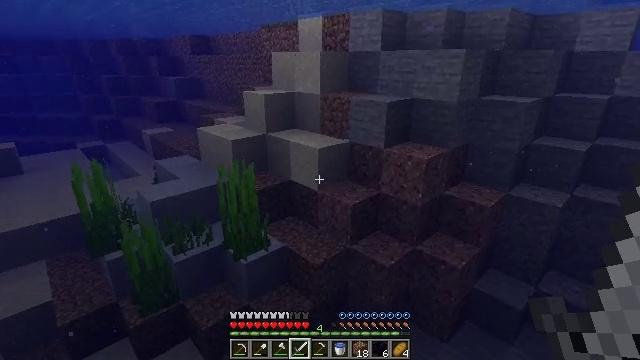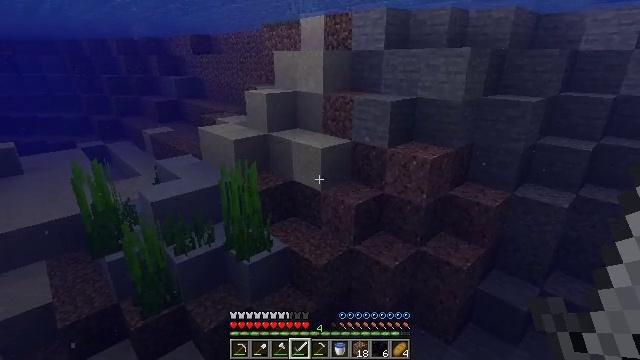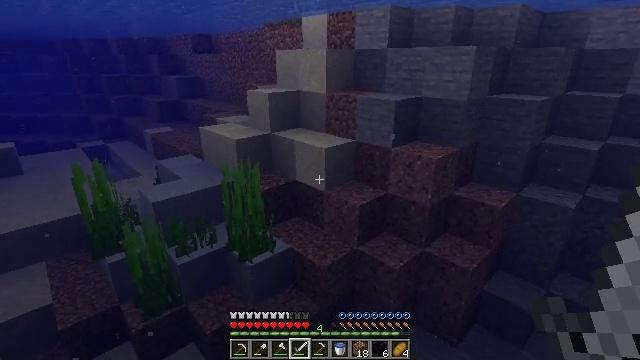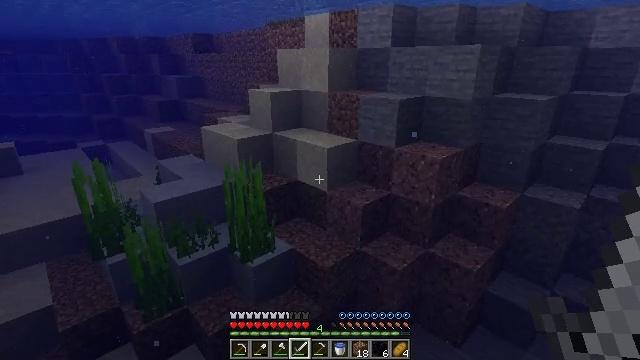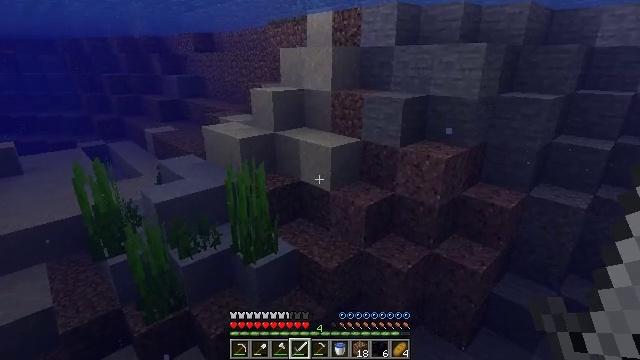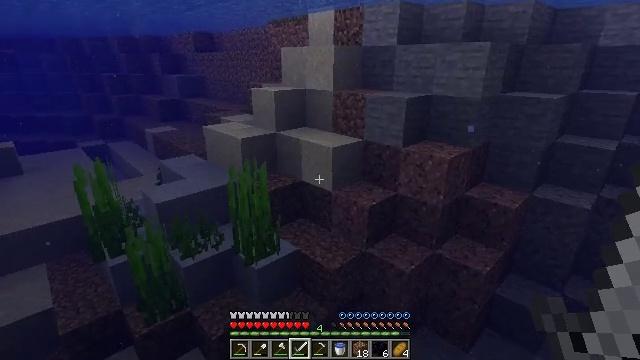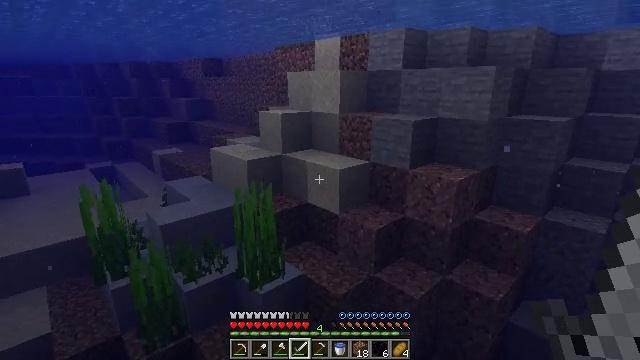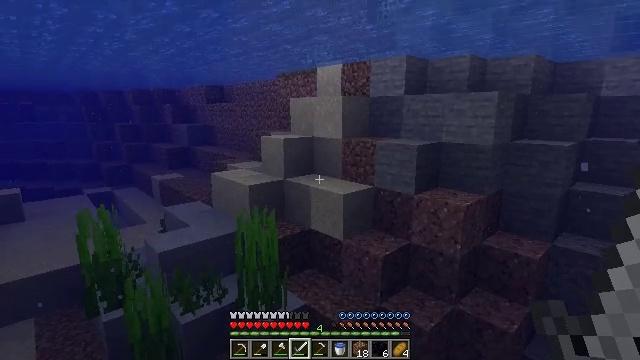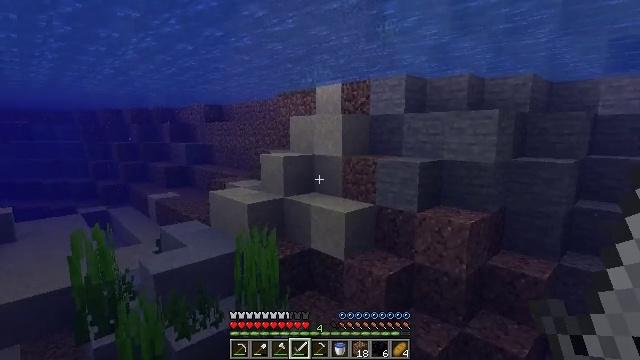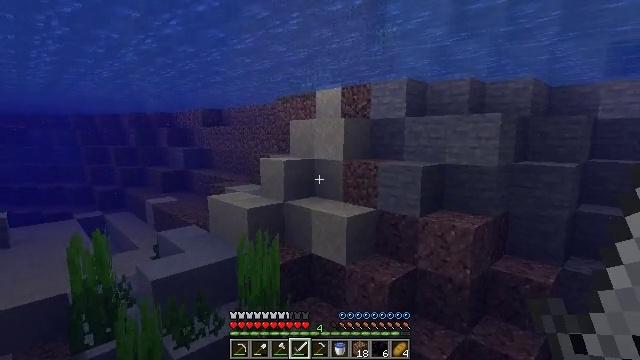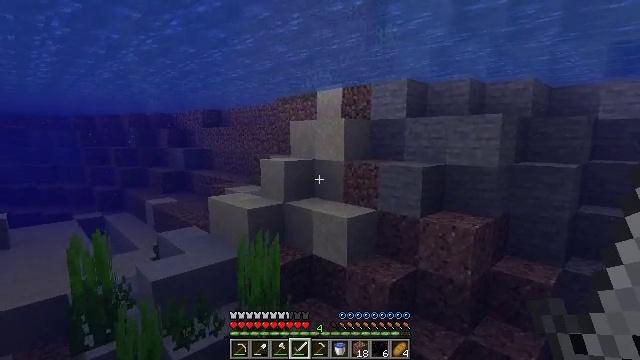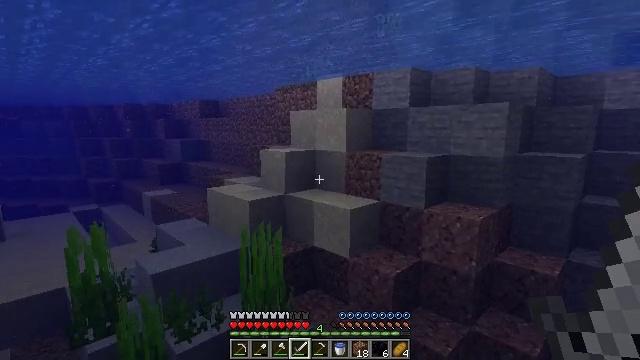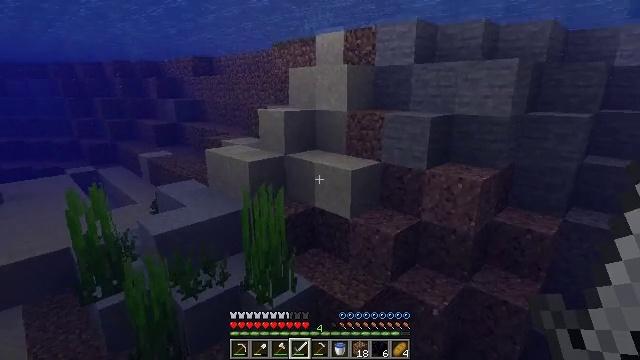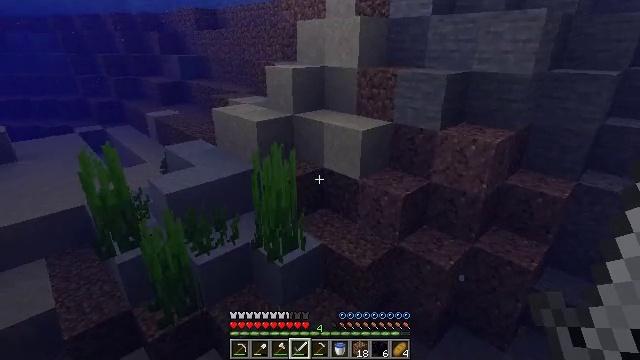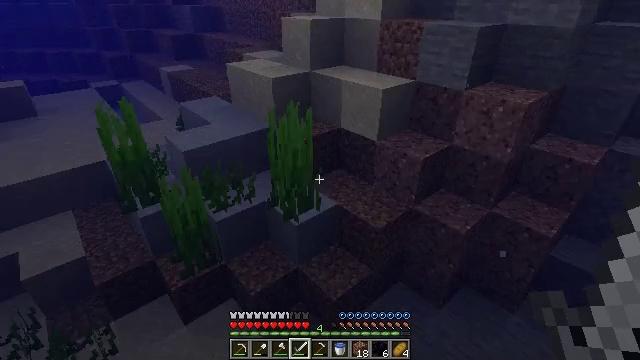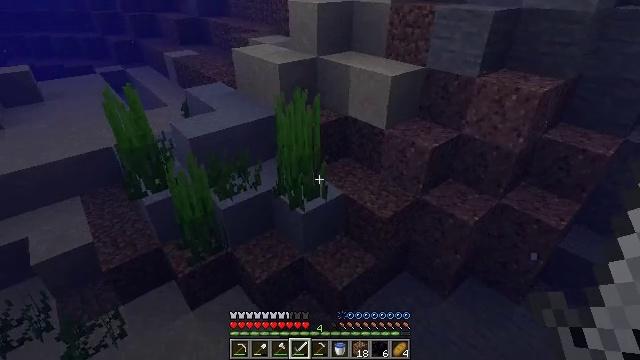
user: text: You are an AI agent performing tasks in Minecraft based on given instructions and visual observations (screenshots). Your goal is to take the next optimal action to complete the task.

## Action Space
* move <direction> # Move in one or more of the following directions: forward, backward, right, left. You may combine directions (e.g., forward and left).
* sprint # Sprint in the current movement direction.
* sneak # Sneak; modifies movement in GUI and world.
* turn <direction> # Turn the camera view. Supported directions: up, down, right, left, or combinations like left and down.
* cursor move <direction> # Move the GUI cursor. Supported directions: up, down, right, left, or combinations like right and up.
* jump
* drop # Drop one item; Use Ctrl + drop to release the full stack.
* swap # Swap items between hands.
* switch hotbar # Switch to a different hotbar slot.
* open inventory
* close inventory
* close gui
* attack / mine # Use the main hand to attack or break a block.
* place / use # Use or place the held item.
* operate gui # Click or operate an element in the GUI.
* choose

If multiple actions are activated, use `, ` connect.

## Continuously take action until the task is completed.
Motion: motion action
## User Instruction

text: Break the tall seagrass.
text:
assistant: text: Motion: move forward and move left
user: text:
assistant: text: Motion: move forward and move left
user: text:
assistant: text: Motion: move forward and move left
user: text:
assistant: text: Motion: move forward and move left
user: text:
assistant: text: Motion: move forward and move left
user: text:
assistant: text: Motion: move forward and move left, turn up
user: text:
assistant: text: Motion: move forward and move left, turn up
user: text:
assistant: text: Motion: move forward and move left, turn up
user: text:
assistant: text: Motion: move forward and move left
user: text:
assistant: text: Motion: move forward and move left
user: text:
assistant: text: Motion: move forward and move left, turn down
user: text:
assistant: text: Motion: move forward and move left, turn down
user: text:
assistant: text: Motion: move forward, turn left and down
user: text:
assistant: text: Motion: move forward, turn left and down
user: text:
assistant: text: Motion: move forward, turn left and down
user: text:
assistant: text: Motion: move forward
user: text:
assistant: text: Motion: move forward, turn left and down
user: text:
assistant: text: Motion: move forward, turn left and down
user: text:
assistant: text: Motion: move forward
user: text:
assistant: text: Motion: move forward
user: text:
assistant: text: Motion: move forward
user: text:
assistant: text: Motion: move forward
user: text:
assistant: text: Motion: move forward
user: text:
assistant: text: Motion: move forward
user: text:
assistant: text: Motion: move forward, turn right
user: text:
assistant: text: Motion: move forward, turn right, attack / mine
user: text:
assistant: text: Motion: move forward, attack / mine
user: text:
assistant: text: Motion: move forward, attack / mine
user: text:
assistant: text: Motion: move forward, attack / mine
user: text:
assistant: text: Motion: move forward, attack / mine